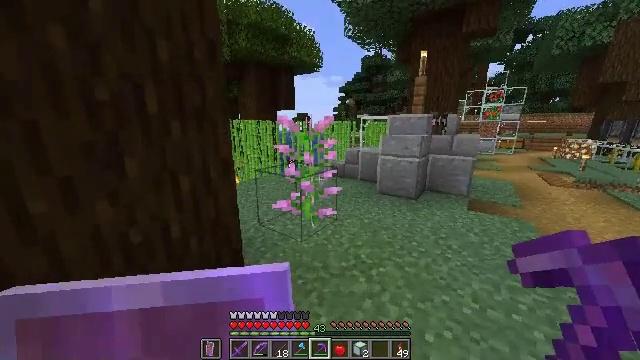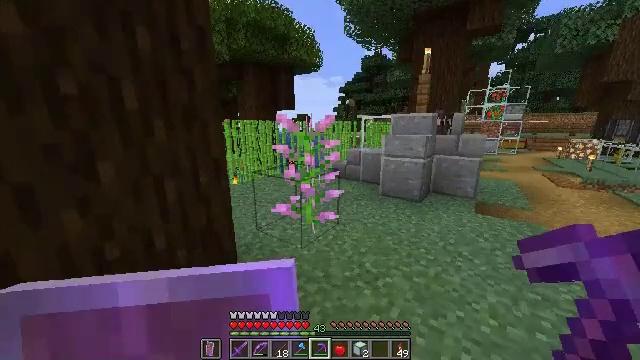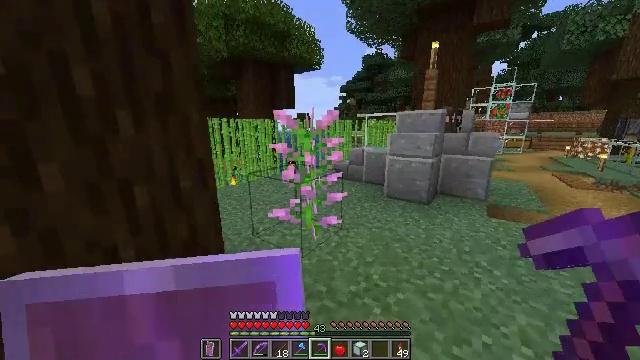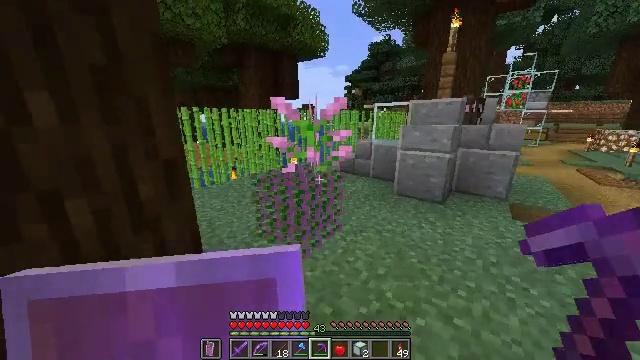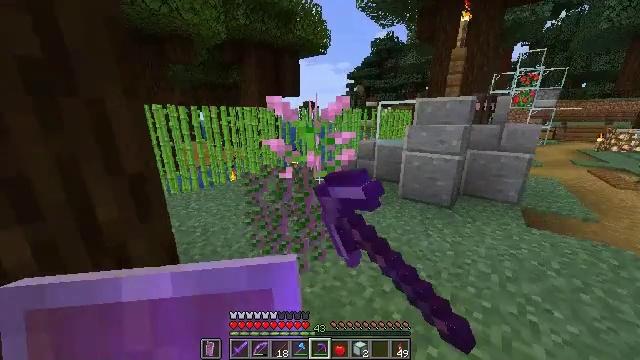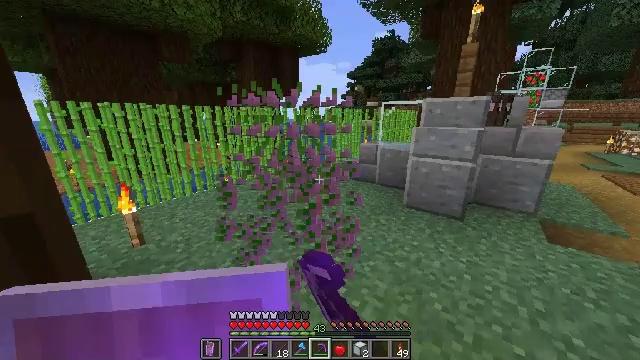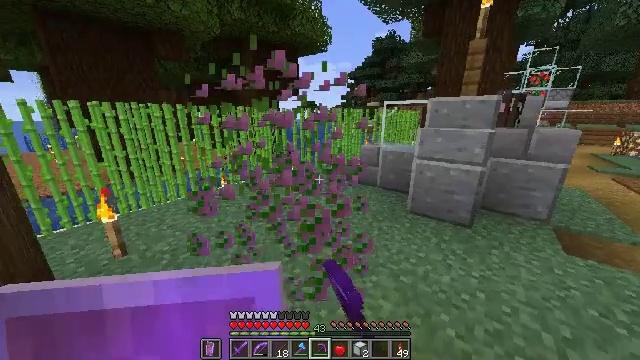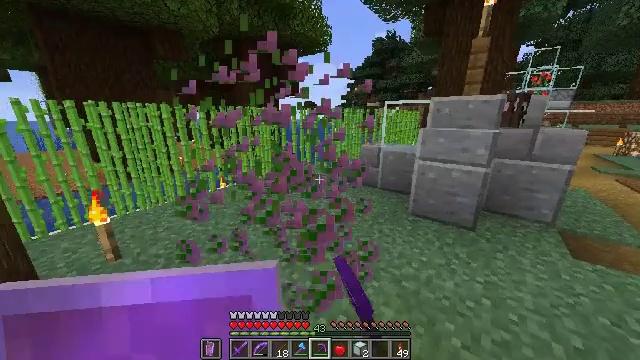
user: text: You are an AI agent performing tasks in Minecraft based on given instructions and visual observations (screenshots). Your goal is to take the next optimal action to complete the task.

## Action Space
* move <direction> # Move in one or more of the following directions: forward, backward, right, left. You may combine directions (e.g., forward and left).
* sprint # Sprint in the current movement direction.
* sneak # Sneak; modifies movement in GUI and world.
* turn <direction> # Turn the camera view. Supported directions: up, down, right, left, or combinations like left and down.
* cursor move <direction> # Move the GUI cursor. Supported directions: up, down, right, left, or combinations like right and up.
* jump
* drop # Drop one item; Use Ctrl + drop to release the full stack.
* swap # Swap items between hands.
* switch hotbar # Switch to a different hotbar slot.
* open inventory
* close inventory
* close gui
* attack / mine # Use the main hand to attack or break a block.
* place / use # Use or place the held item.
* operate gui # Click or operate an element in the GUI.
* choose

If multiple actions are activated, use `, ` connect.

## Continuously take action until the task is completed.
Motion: motion action
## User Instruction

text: Mine the lilac flower.
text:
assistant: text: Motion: move forward, sprint
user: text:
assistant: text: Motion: move forward, sprint
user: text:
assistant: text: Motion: move forward, sprint, turn left and down, attack / mine
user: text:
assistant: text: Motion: move forward, sprint, attack / mine
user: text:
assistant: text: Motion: move forward, sprint, attack / mine
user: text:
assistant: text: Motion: move forward, sprint
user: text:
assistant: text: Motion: move forward, sprint
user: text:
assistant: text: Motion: sprint